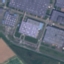
Land use / land cover class: Industrial